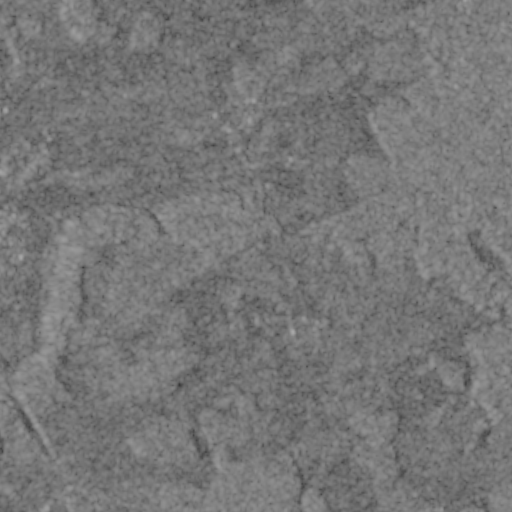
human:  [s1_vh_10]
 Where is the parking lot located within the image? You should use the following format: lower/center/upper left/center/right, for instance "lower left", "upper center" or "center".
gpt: The parking lot is located in the upper center of the image.
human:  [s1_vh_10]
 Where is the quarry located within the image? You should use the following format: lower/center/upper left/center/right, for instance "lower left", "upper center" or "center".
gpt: The quarry is located in the upper left of the image.
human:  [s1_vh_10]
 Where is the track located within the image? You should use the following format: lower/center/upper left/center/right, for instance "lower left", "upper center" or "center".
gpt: There is no track in the image.

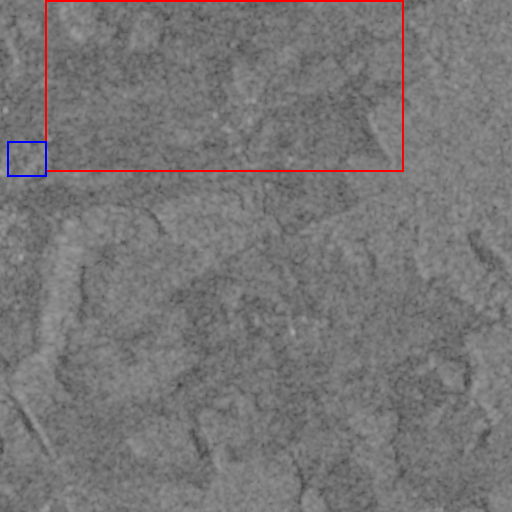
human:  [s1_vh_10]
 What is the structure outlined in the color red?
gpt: The structure outlined in red is a crop field.
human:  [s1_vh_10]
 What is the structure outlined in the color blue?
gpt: The structure outlined in blue is a quarry.
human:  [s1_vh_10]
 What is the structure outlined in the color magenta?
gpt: There is no magenta outline.